Field crop: maize
Growth stage: 2
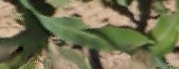
Species: maize